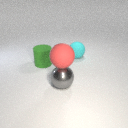
large green rubber cylinder to the left of large gray metal sphere